Question: I have a UI implementation challenge (at least for me). The desire is for a scrolling view of 3 panes that loops endlessly: when the user swipes right from pane2 to pane3, they should be able to keep scrolling right to pane1 and on through the panes, repeating endlessly. One and only one full pane is shown at a time--there's no hanging edge.
Something like this:

All the examples I've found are very elaborate, with databinding and viewmodels, generally based on ListBoxes/views. We don't need anything that sophisticated: our 3 panes aren't dynamic and there are always 3.
Our current implementation, which scrolls only back and forth between pane1 and pane3 (which met the previous requirement), follows the MSDN WinRT controls example:
'''
<ScrollViewer>
<StackPanel>
<Grid /> <!-- pane1 -->
<Grid /> <!-- pane2 -->
<Grid /> <!-- pane3 -->
</StackPanel>
</ScrollViewer>
'''
This works fine so far as it goes, as we have the touch experience, and the content follows the user's finger and is visible while they scroll.
My thinking so far is:
- - -
But I don't know if this will work, and overall am not sure how to go about it. We are looking for something very simple just to get the point across and for usability testing, but it must really work in C#/XAML (a Windows Store app). So I am asking wiser people for suggestions.
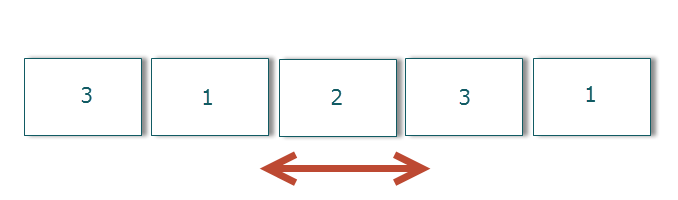
Answer: Check this : <URL>
It descibes to create two ItemsPanel : The first will generate a circle with all items and the second will generate an infinite looping list.